Interaction volume radius: 5 \u00c5
Interaction volume height: 10 \u00c5
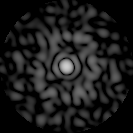
Disorder parameter: 0.8722